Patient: sex F, age 54
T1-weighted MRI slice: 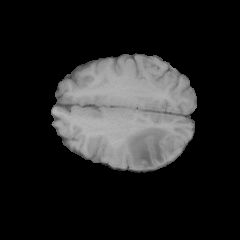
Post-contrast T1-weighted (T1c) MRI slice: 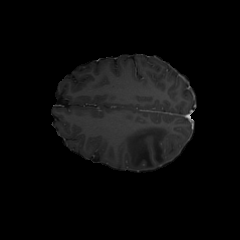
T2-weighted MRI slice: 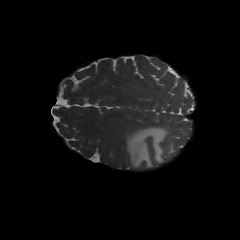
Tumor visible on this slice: yes
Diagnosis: Glioblastoma, IDH-wildtype
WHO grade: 4